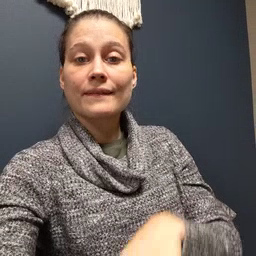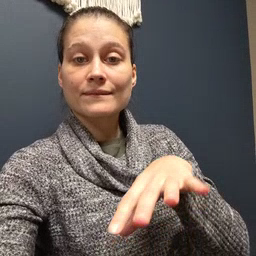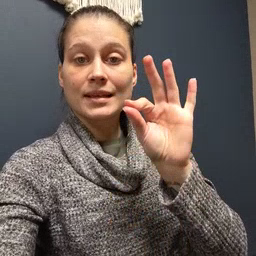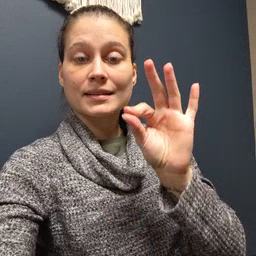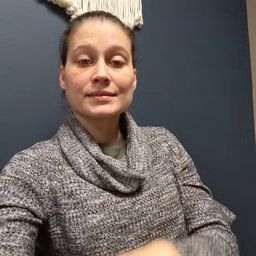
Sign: find